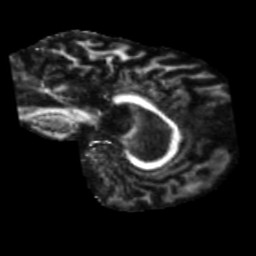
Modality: FA
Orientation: sagittal
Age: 75
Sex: male
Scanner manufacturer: siemens
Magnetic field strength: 3 T
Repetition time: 5.25 s
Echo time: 0.08 s